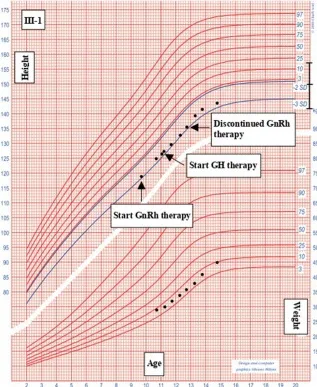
Clinical informations of the family members. (A) III-1.
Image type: chart (chart)